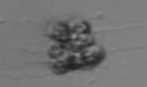
Label: Leptocylindrus_mediterraneus